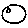
Label: moon